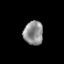
Tissue: prostate
Cell type: T cells
Senescence score: 0.2258
Nuclear area (px): 456
Mean DAPI intensity: 142.568